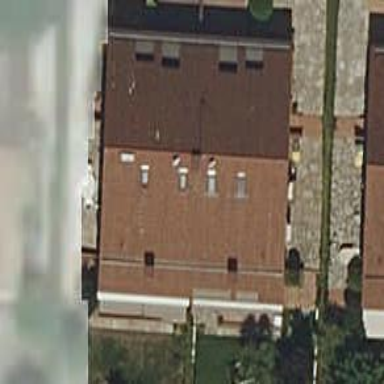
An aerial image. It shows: Terrace building.